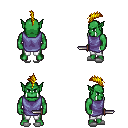
a pixel art fantasy rpg character, male body template, orc, green skin, chain tabard jacket, white pants, blonde mohawk hairstyle, white slippers, dagger, four views (front, back, left, right), 2x2 character sprite sheet, small pixel art, hard edges, no anti-aliasing